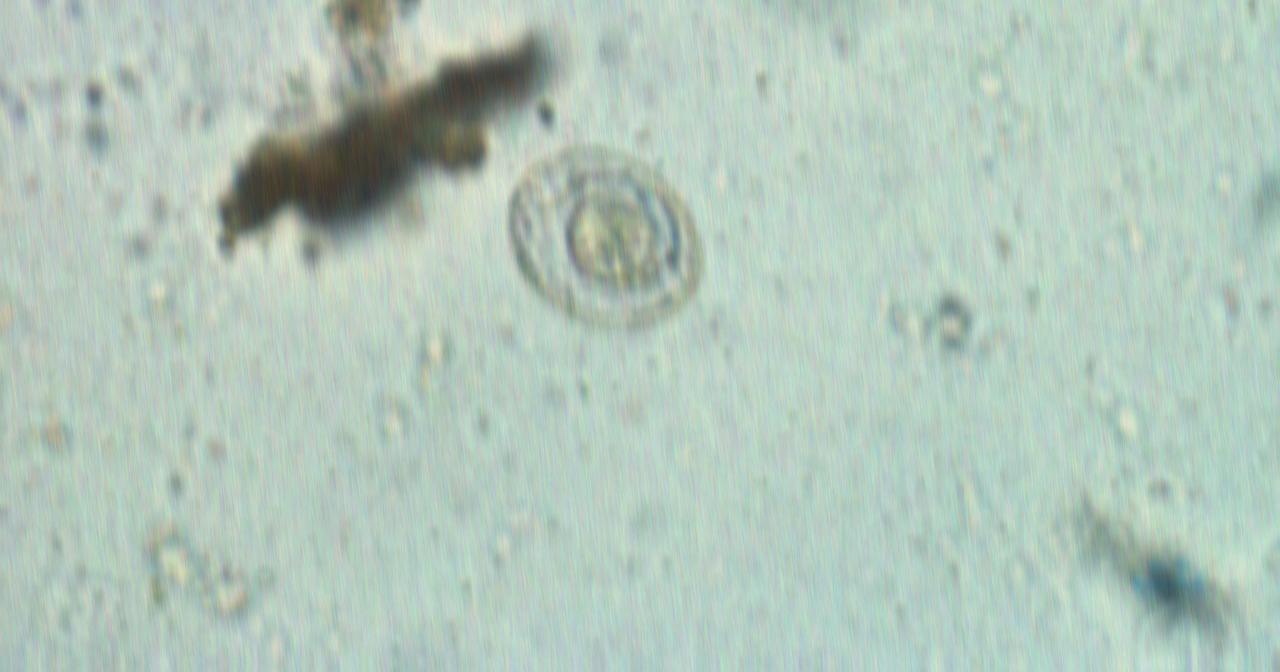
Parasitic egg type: Hymenolepis nana